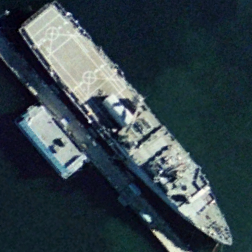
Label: combat